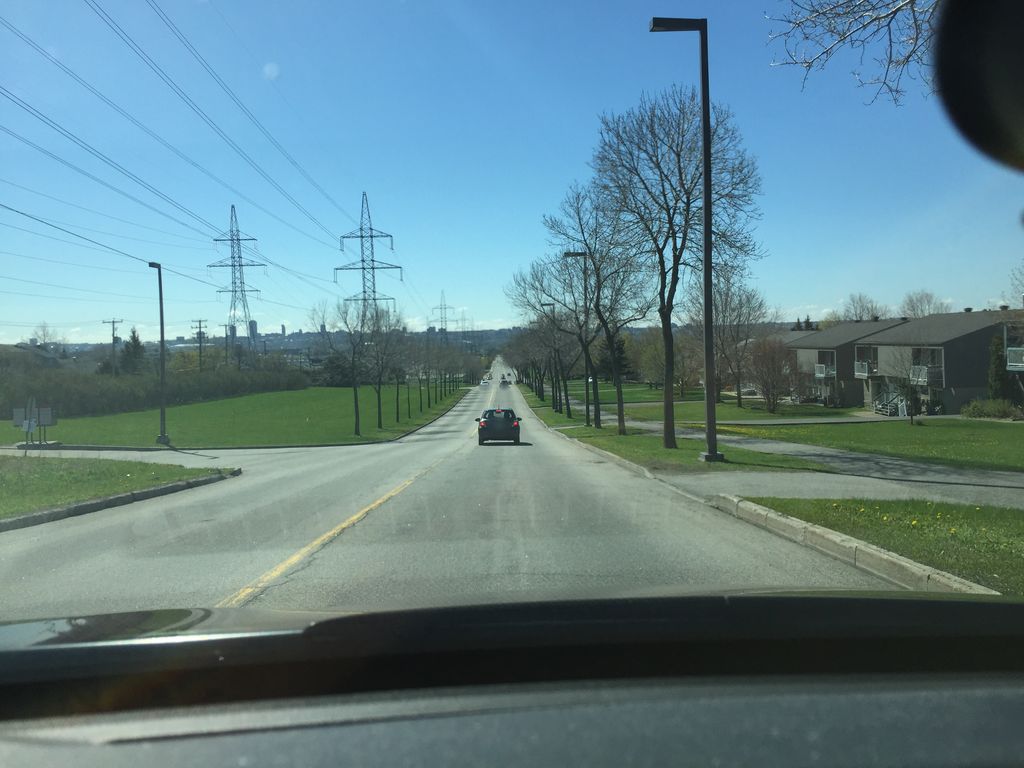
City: quebec_city